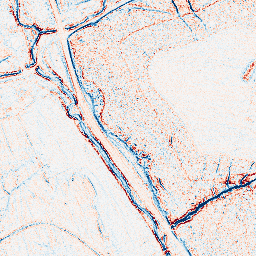
Category: edge_preserving
Decomposition family: anisotropic_diffusion
Decomposition parameters: iterations: 5
kappa: 50
gamma: 0.1
Upsampling method: quartic
Upsampling parameters: scale: 4
Upsampling scale: 4